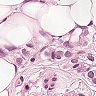
Metastatic tissue present: yes